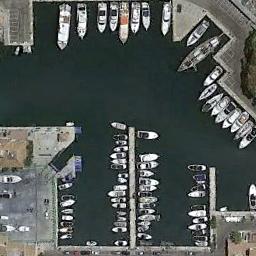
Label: harbor